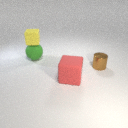
large red rubber cube to the right of large green rubber sphere